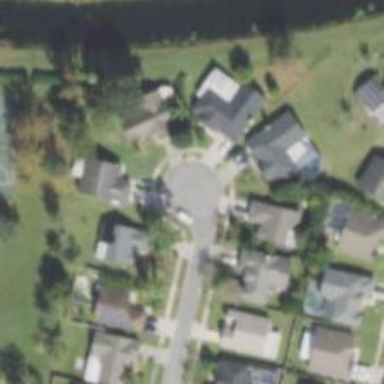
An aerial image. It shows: Turning circle on the road.